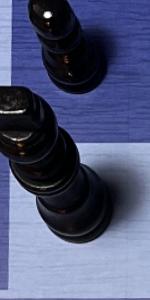
Label: King_Black